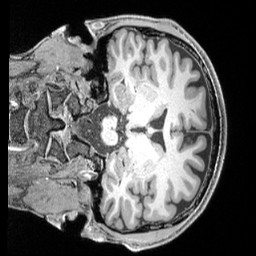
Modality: T1w
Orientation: coronal
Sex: male
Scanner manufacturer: siemens
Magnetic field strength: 3 T
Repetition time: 2.4 s
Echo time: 0.00224 s